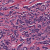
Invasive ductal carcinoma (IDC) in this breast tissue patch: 1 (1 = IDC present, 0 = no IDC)